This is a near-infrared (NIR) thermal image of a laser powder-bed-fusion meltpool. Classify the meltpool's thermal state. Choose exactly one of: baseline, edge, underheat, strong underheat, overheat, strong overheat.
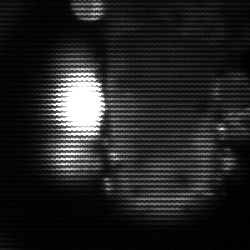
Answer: strong underheat